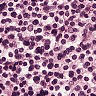
Metastatic tissue present: no